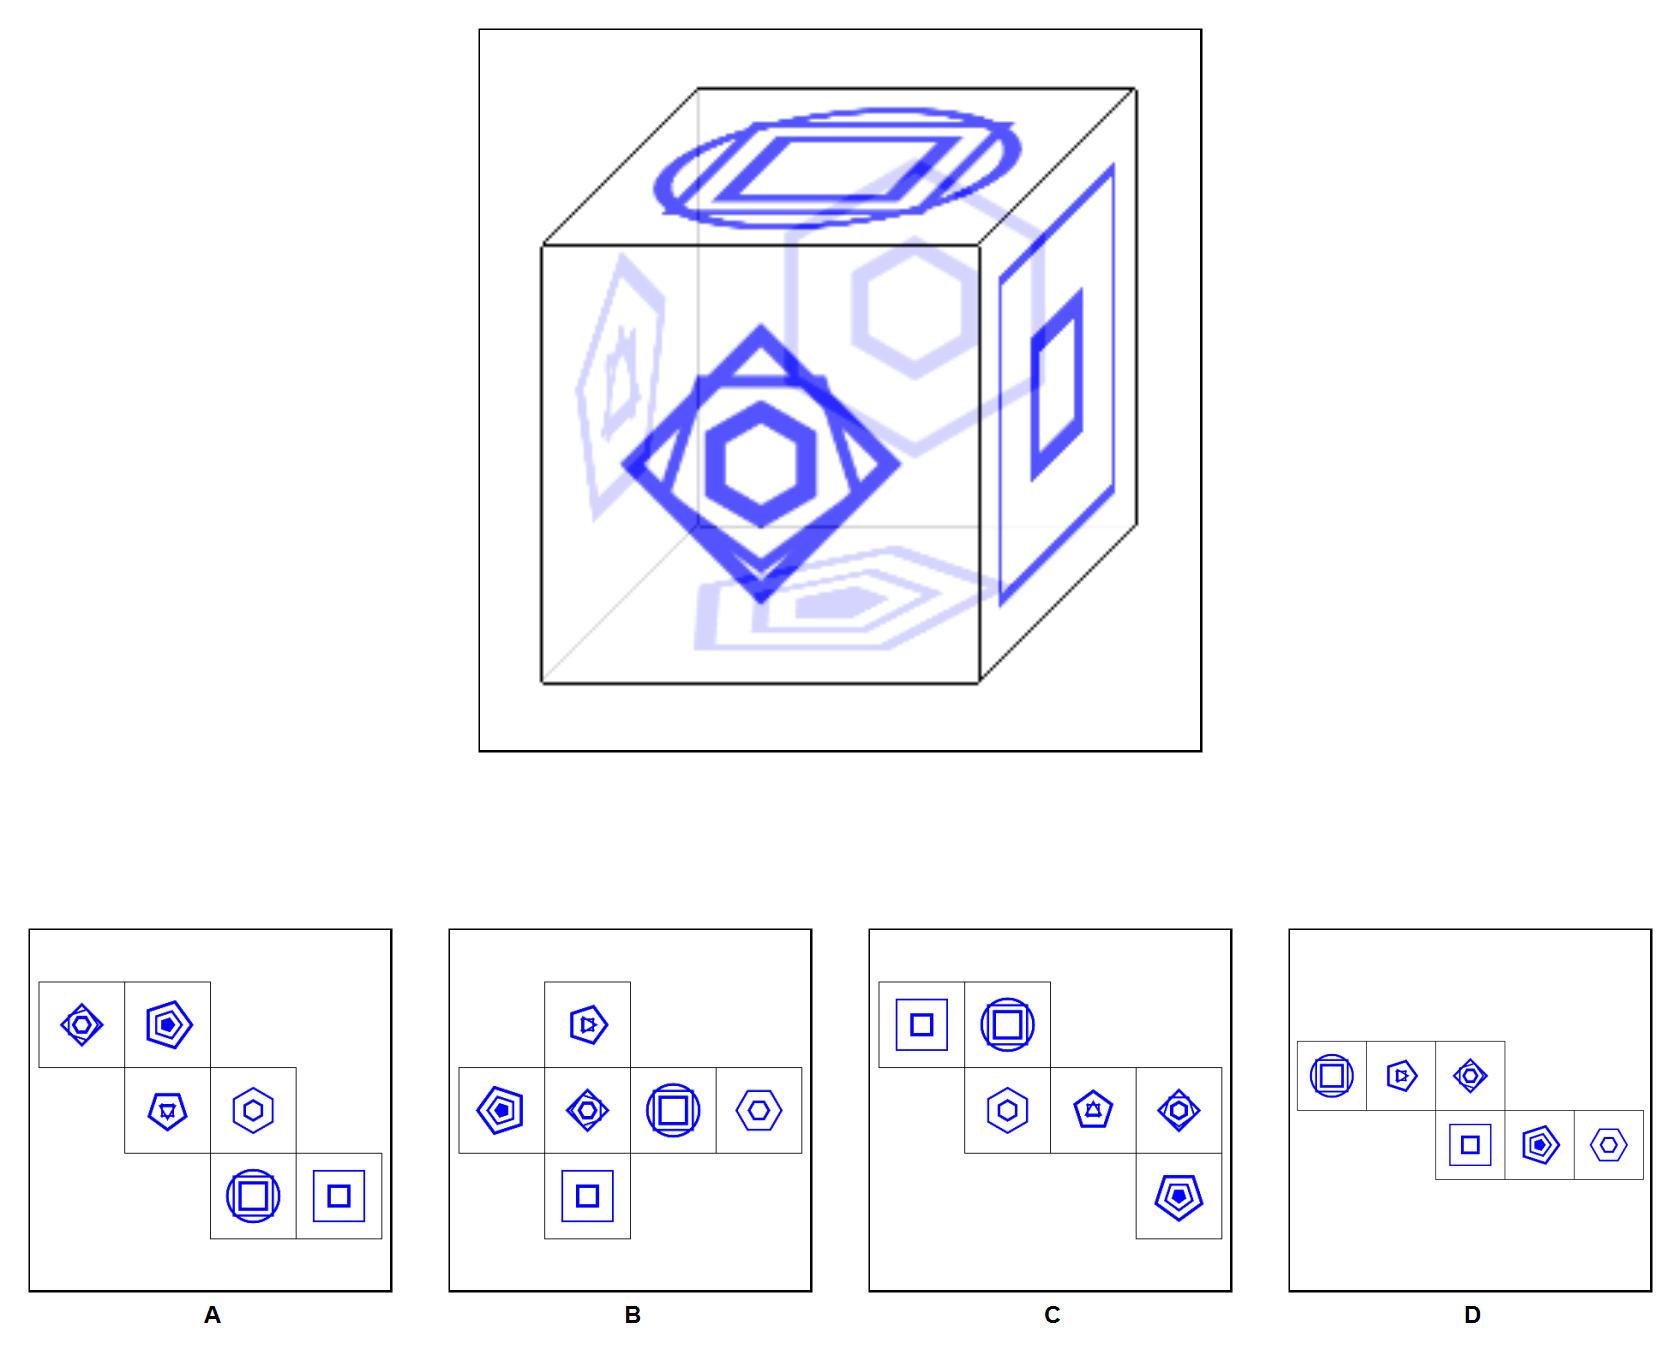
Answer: D